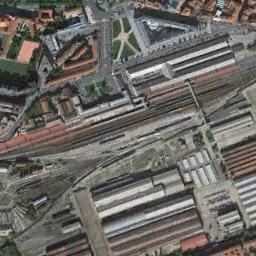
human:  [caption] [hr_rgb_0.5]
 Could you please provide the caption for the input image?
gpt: Many buildings of different shapes are beside the railway station .

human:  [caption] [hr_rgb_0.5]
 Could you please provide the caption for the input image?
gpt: The railway station is next to some buildings and trees .

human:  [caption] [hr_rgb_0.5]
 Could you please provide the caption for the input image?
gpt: A well-equipped railway station in a crowded city .

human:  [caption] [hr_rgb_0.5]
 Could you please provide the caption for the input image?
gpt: The railway station with some railways is surrounded by lots of other buildings .

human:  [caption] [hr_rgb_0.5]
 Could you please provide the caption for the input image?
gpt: There are many buildings around the railway station .